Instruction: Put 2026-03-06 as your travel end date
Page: home
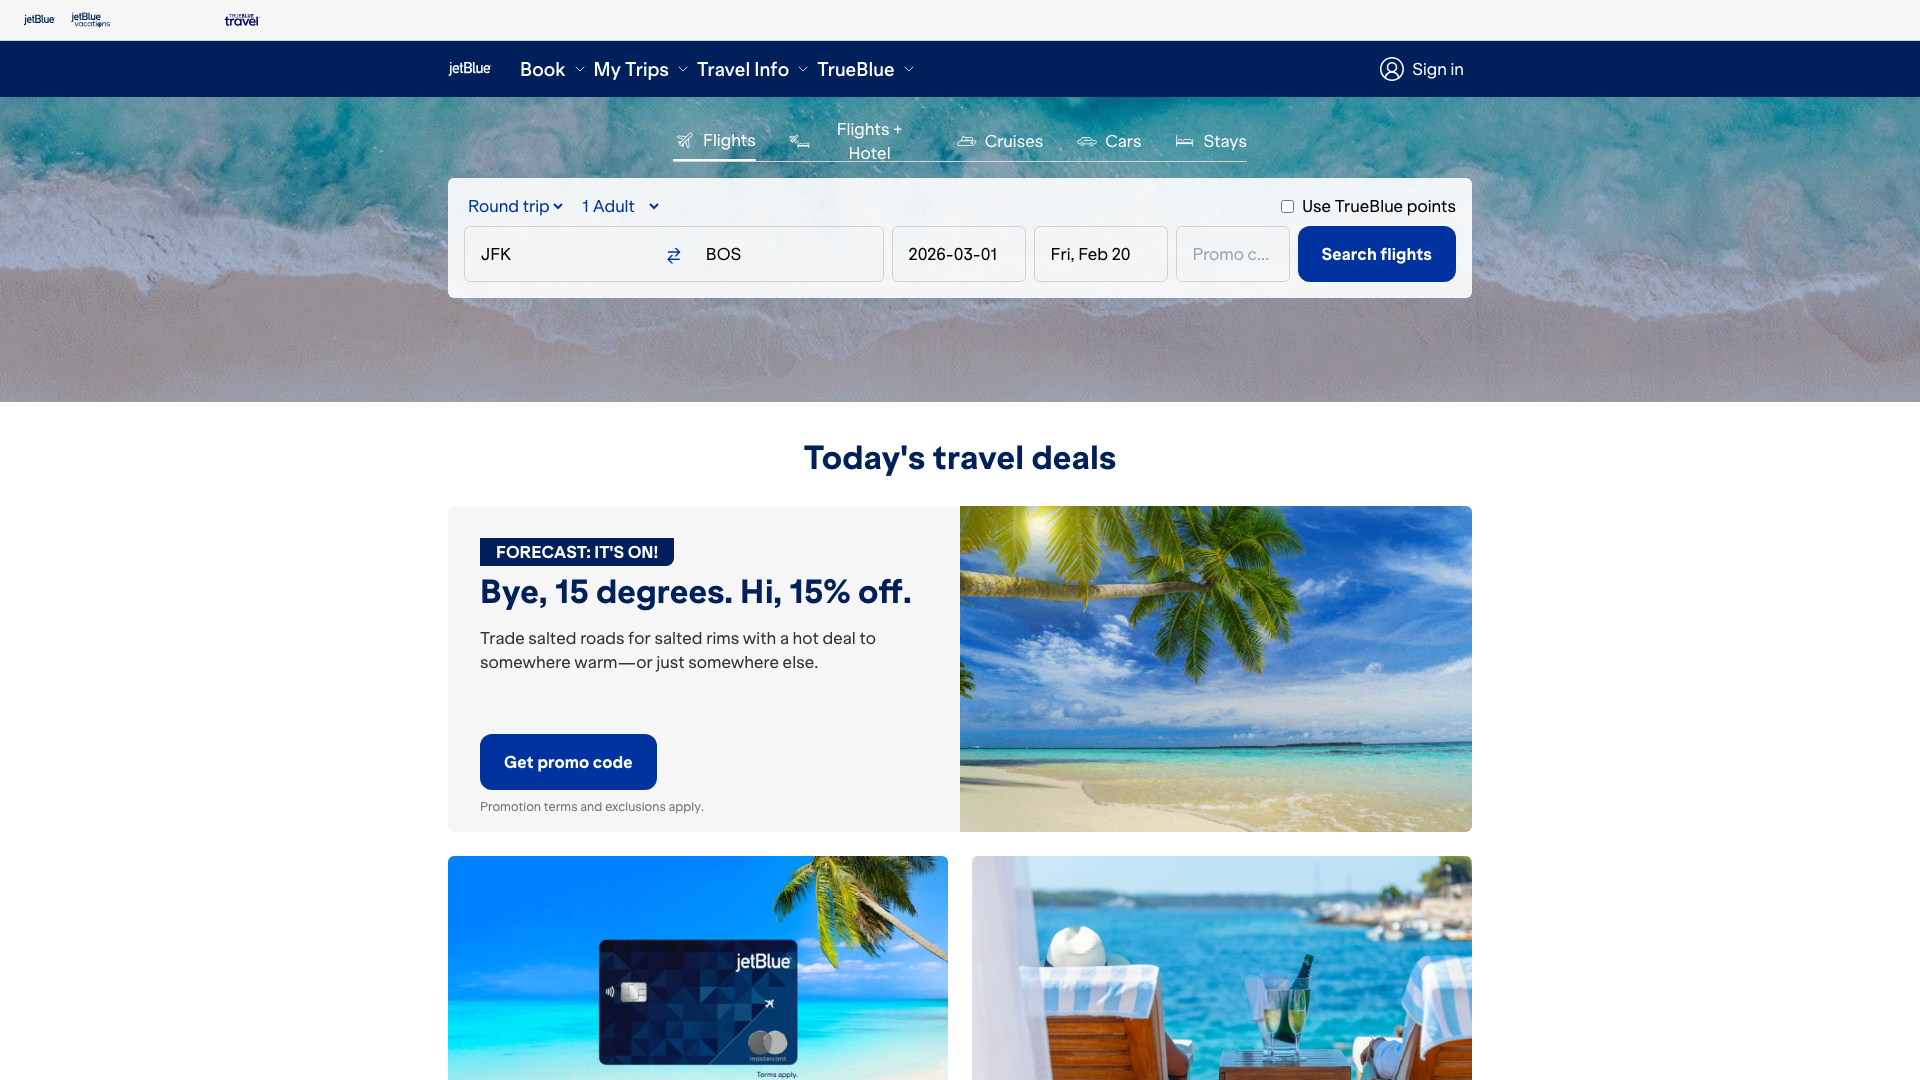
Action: type